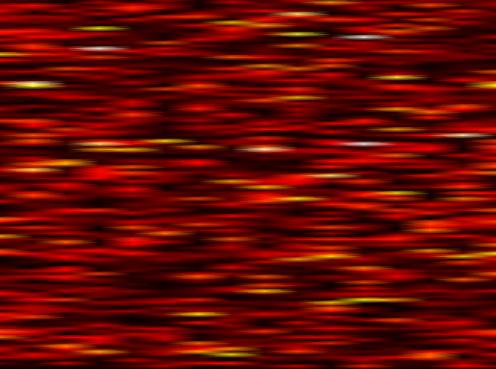
Label: WOLA